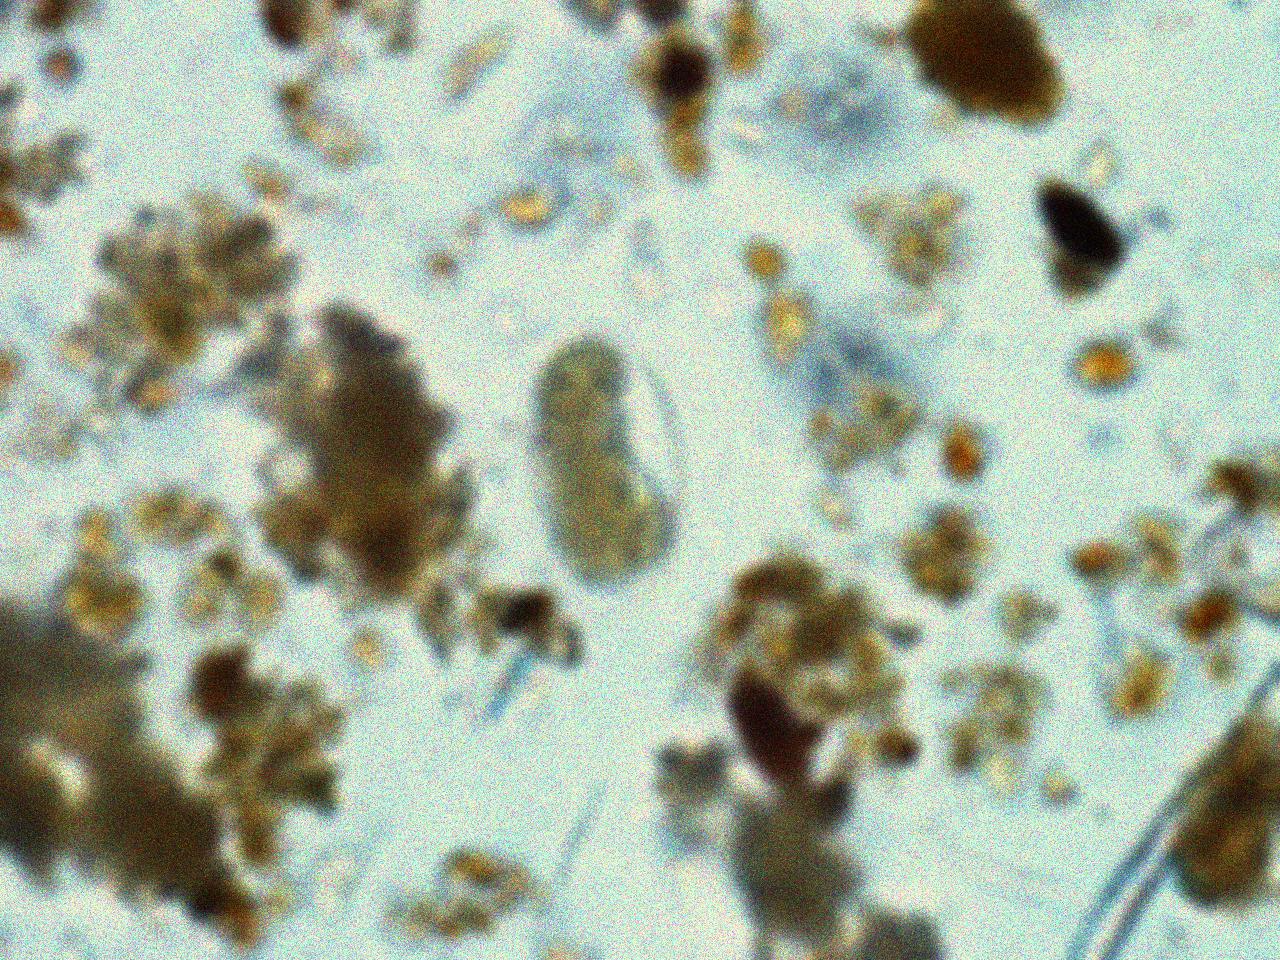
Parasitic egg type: Hookworm egg